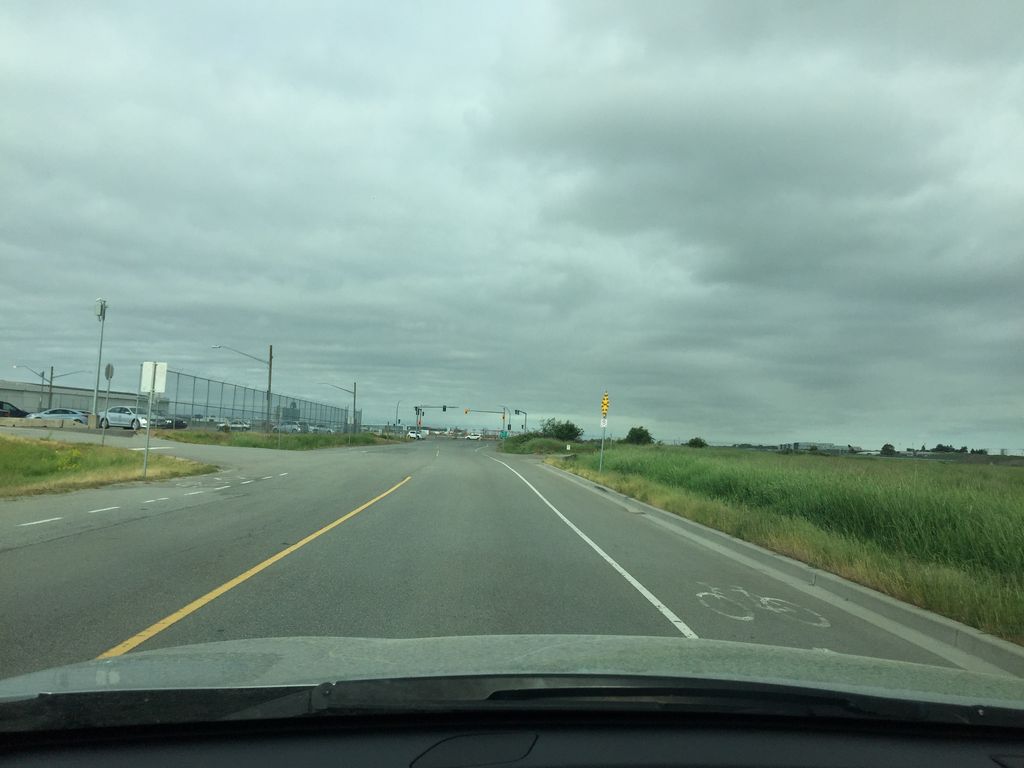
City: vancouver